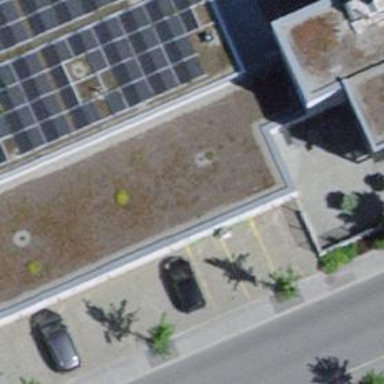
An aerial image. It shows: Charging station.